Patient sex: M
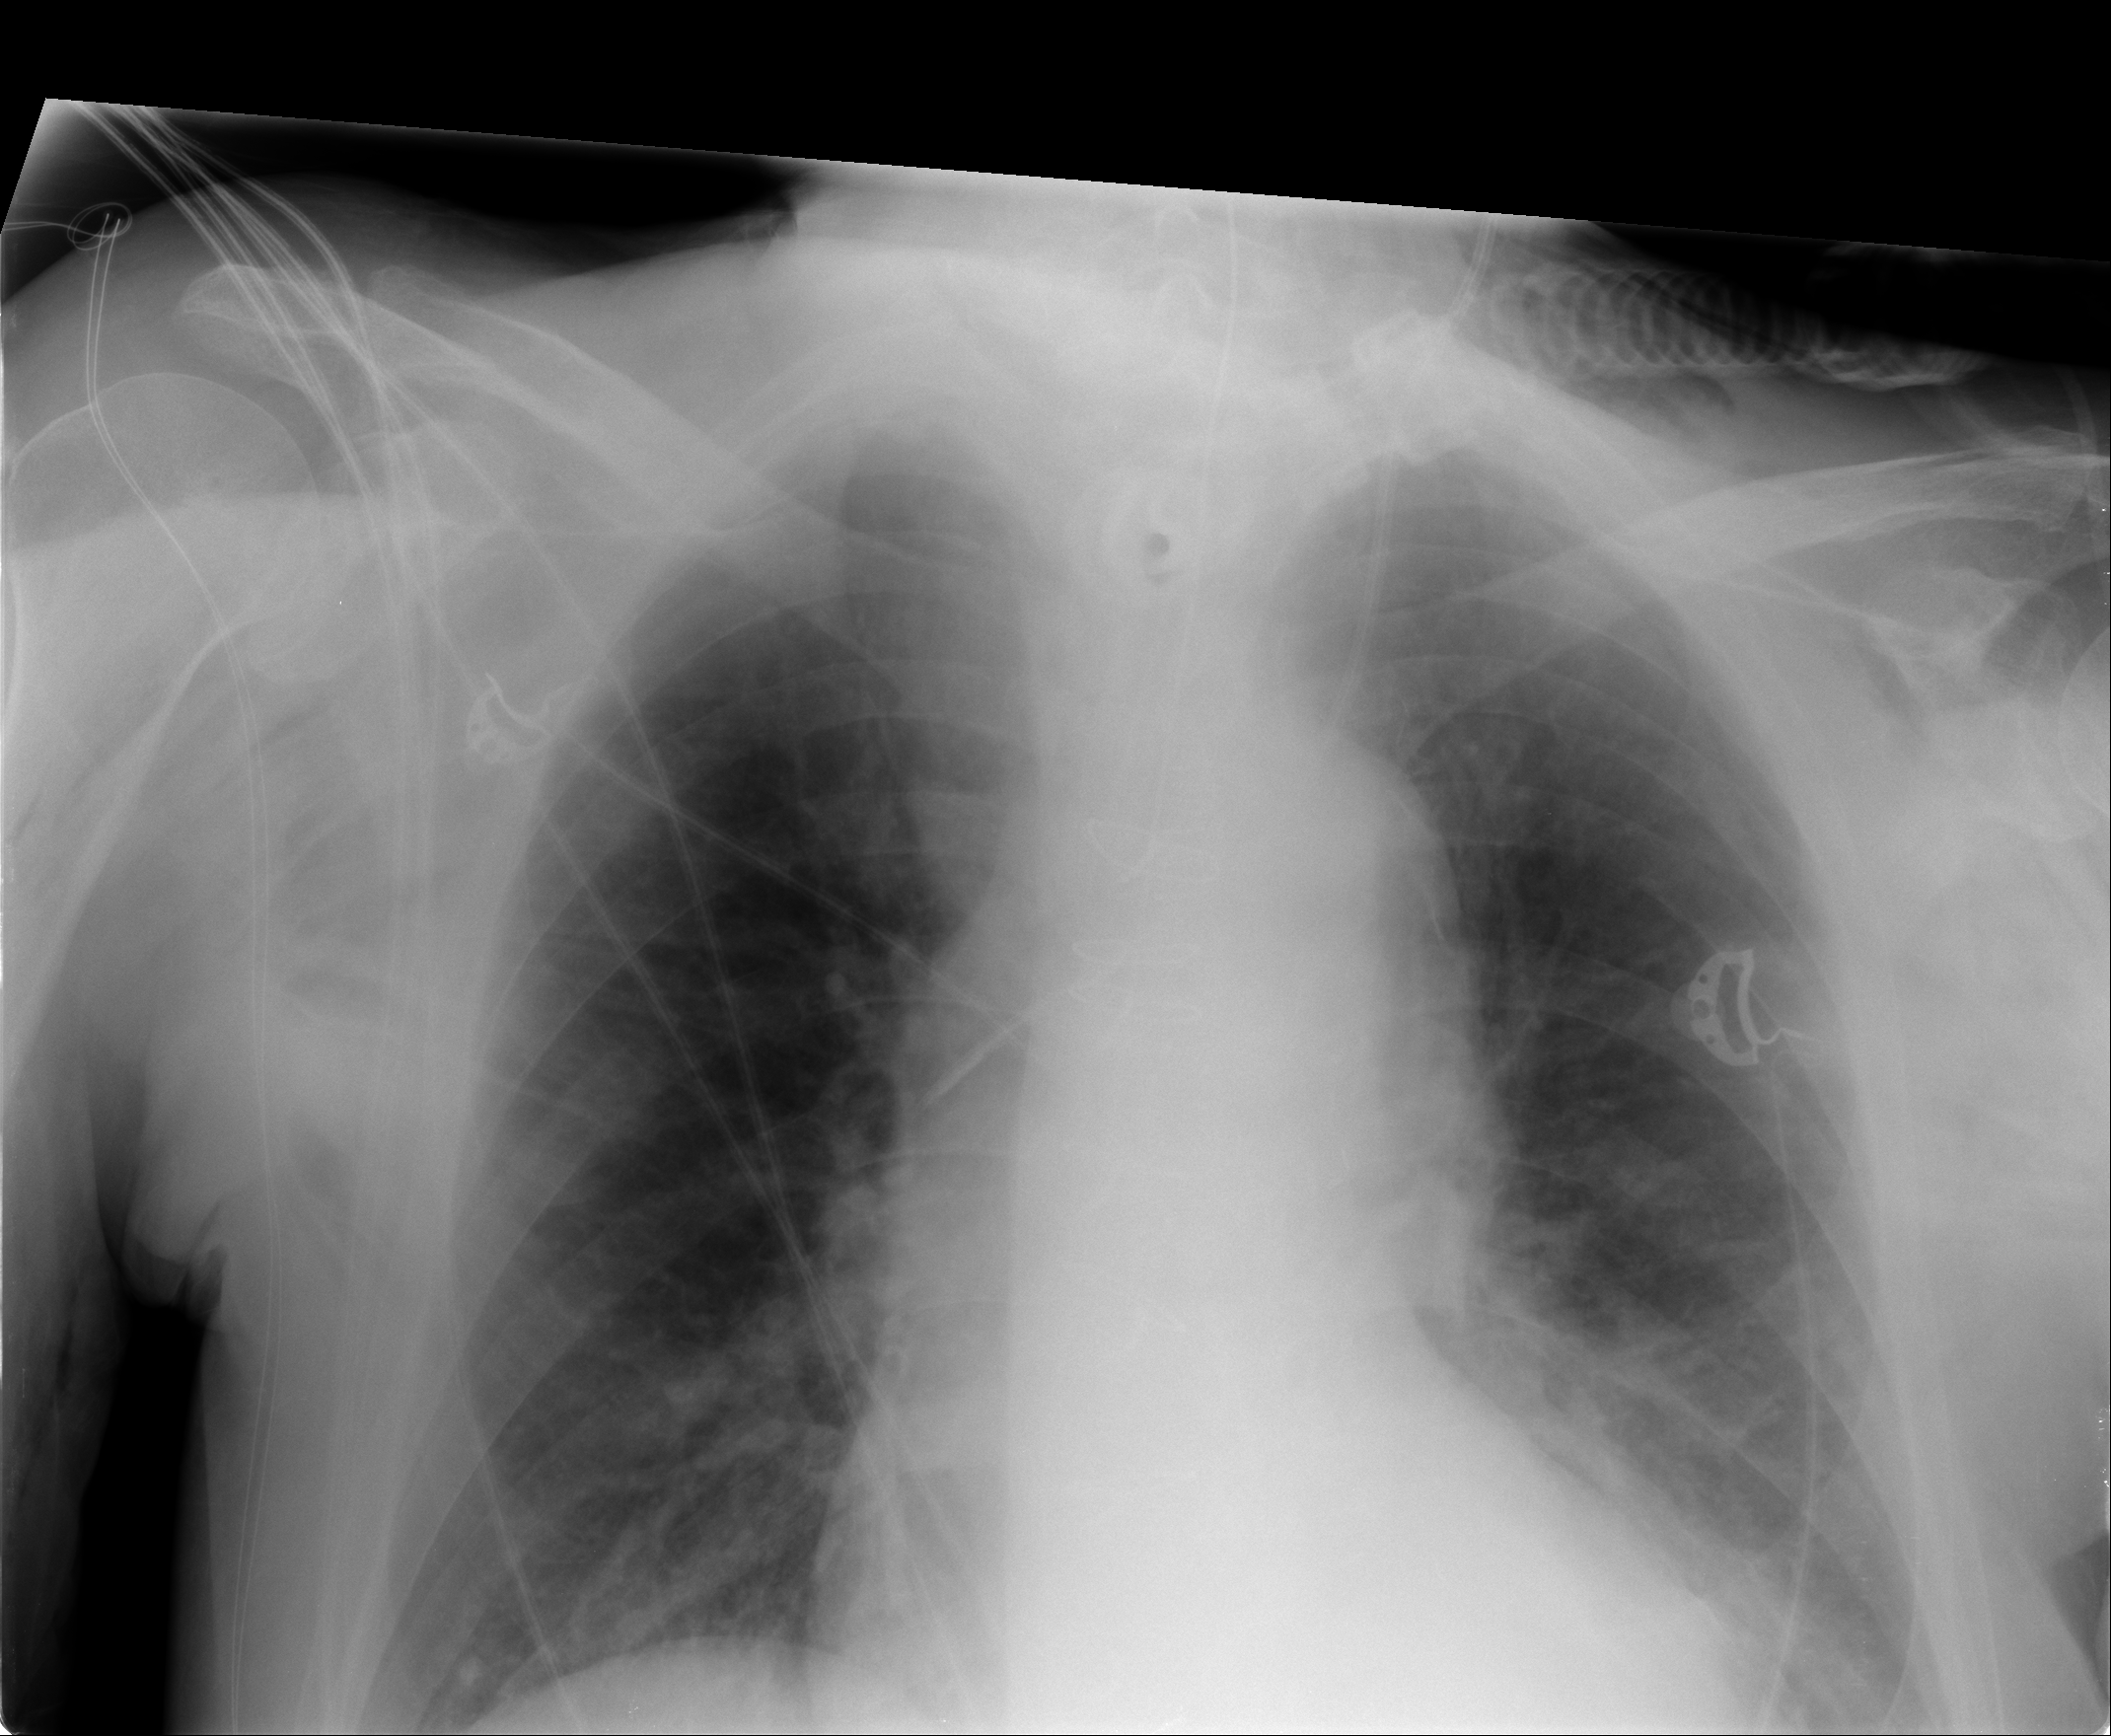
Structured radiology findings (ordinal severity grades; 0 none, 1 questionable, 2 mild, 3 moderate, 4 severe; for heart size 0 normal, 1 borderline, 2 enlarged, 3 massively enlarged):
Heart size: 1
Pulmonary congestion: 0
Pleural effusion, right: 0
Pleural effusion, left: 0
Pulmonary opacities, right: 1
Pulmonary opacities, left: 2
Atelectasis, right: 2
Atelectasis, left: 2